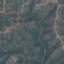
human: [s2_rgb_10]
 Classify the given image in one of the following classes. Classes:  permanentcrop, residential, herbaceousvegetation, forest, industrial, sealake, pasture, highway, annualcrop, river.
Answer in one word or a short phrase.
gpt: HerbaceousVegetation